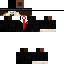
A male human skin with dark skin, wearing brown bald dressed in a red suit and black pants, featuring a closed mouth.